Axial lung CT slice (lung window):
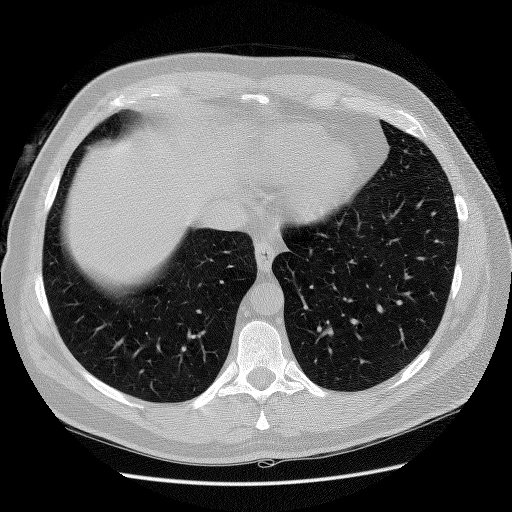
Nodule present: no